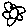
Label: flower